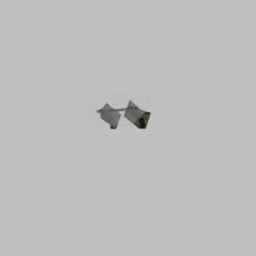
Label: furniture